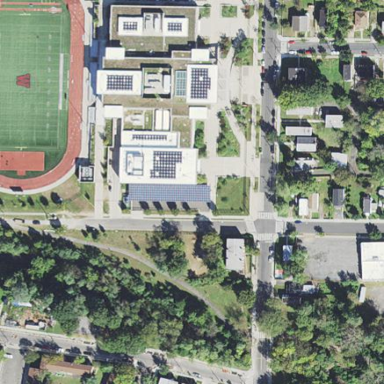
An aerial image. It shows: School building.